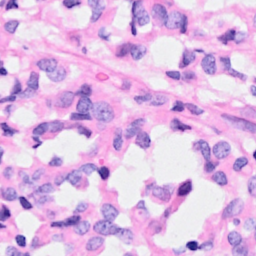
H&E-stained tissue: Breast